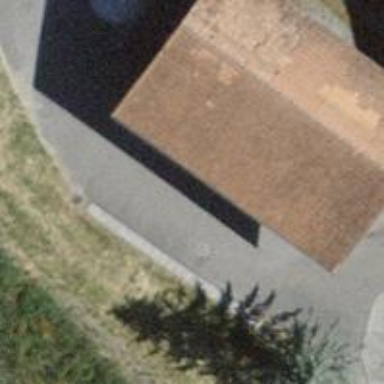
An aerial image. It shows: Barn.